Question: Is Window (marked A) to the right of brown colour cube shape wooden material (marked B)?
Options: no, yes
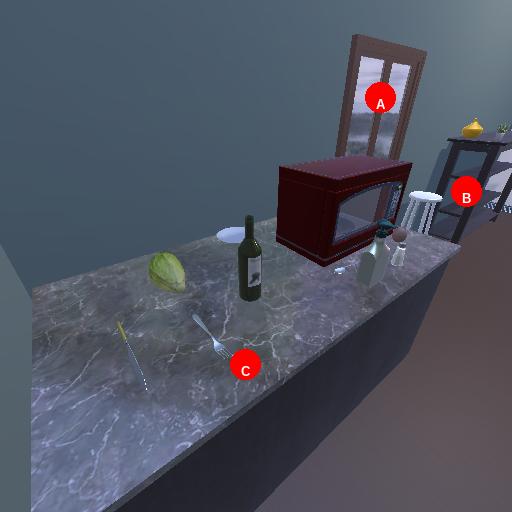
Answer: no